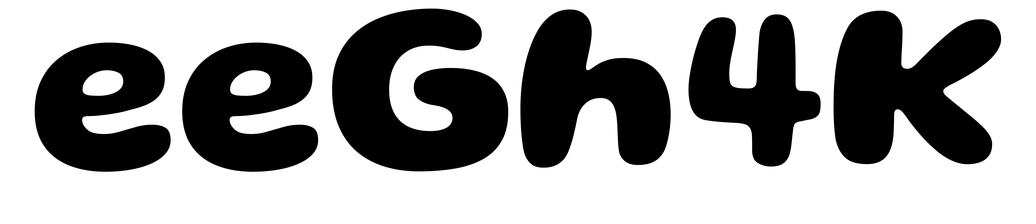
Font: Gluten_Bold